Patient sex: F
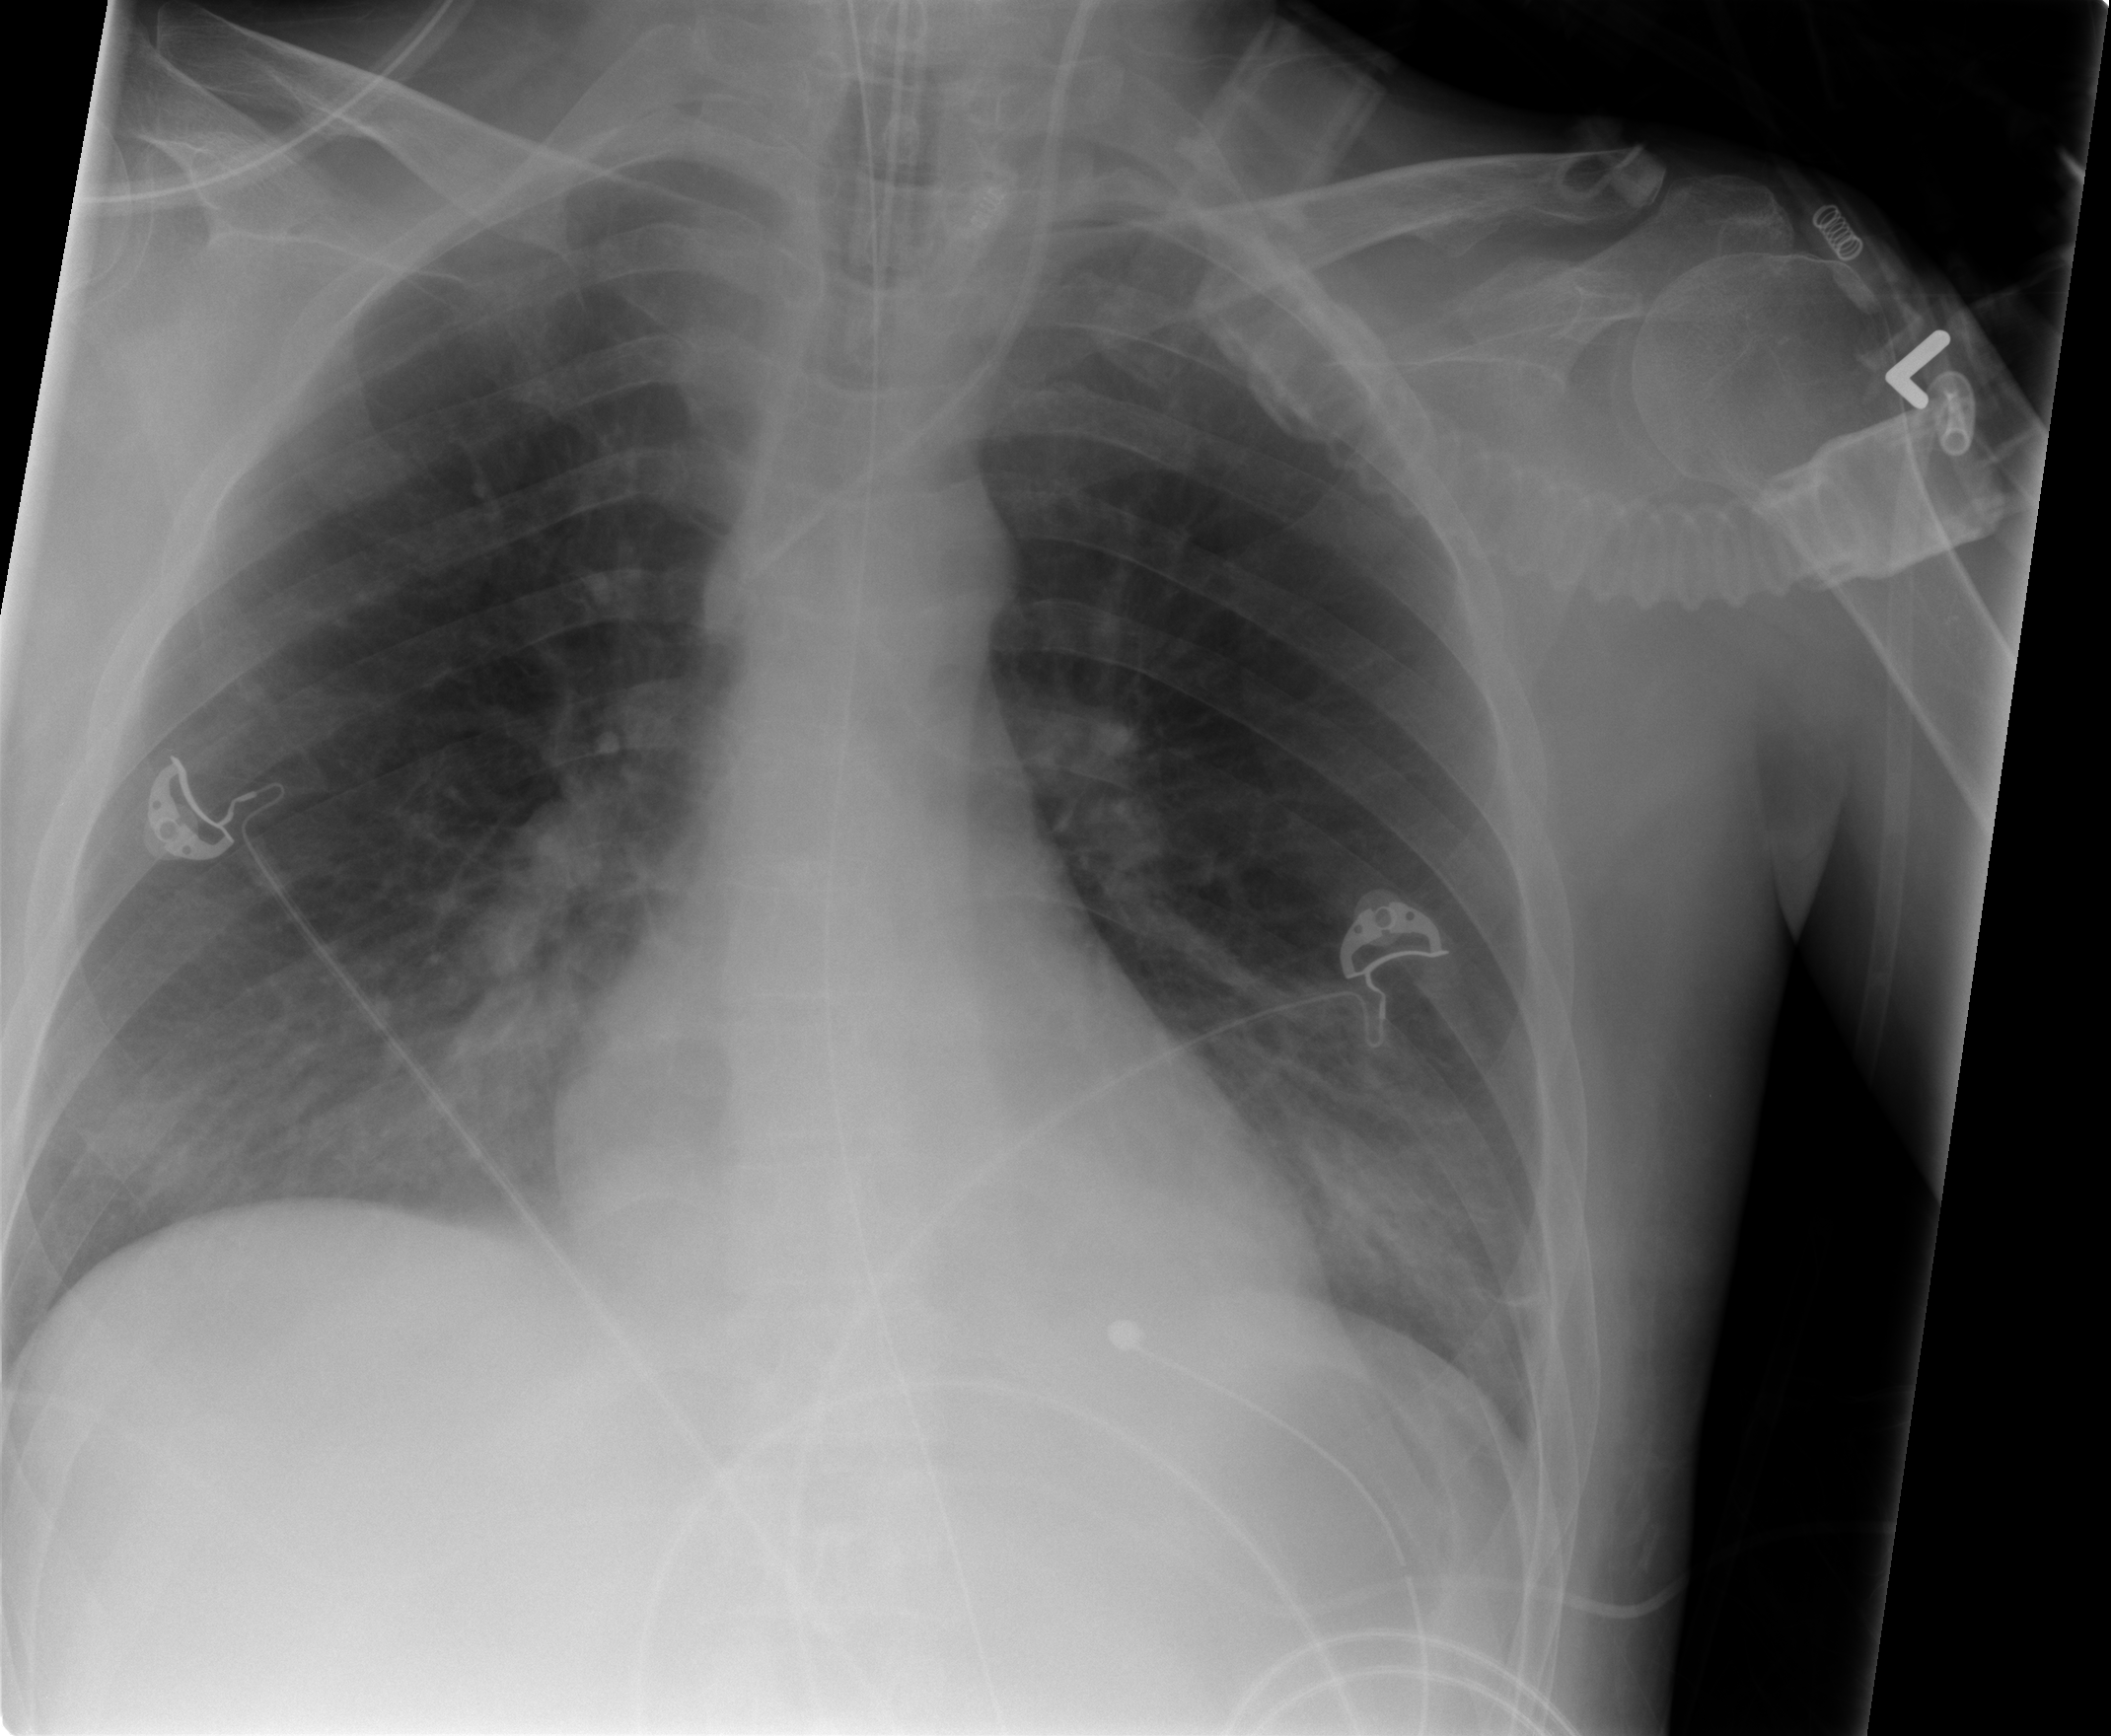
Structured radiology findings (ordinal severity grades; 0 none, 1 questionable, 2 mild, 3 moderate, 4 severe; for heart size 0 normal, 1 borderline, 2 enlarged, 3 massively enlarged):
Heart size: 0
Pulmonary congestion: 1
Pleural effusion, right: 0
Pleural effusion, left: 0
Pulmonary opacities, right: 2
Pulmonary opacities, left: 2
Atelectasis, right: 0
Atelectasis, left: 2